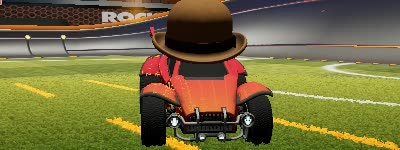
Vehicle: octane